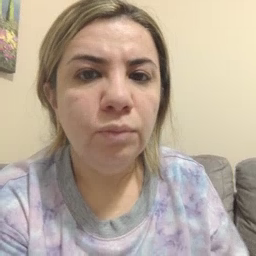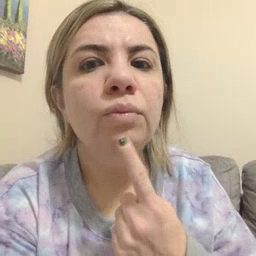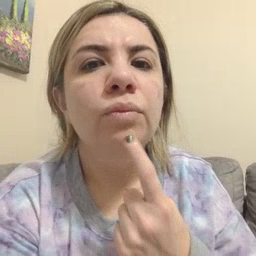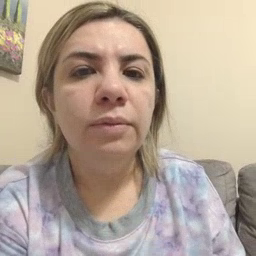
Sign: red